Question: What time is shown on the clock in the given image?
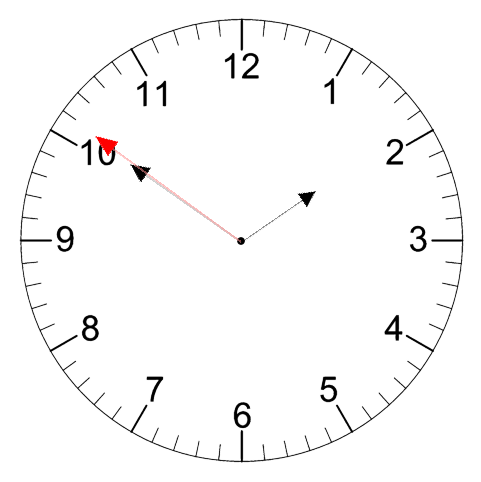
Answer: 01:50:51